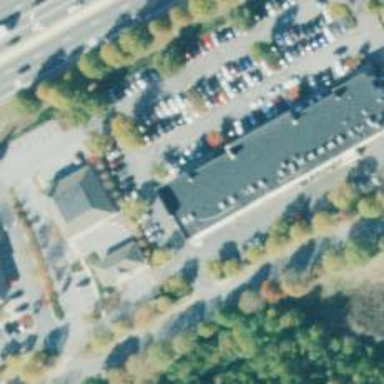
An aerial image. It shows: Post office.